Question: I have been trying to read a file into Eclipse. I've looked over other questions, but those answers did not remedy the situation (refreshing the project folder, using getProperty and specifying the correct path, etc.) I've moved the file into every folder and I get the same error. I've copied the file into the directory as shown here:

I've also pasted the code below. It's stupidly simple. The error I get is "FileInputStream.open(String) line: not available [native method]".
Any help would be appreciated. Code is below.
'''
import java.io.File;
import java.io.FileNotFoundException;
import java.util.Scanner;
import java.util.StringTokenizer;
public class Modulo {
public static void main(String[] args) throws FileNotFoundException {
File questions = new File("input.txt");
Scanner sc = new Scanner(questions);
while(sc.hasNext()){
int x = sc.nextInt();
String divide = sc.next();
int y = sc.nextInt();
System.out.println(x % y);
}
}
}
'''
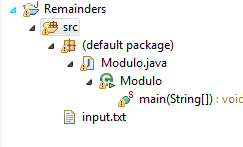
Answer: You copy that file into Project folder parallel to src. This is the place base path of your code.